Question: Here's my MSacces:

My error : I can sign up and sign in but when I start the program again I can't sign in with same variable.
For example : I signed up with 'admin 123' and then I log in with 'admin 123'. I then close the program and open it again, I can't sign in with 'admin 123'.
Form 1 starts from here:
'''
OleDbConnection baglanti = new OleDbConnection("Provider=Microsoft.ACE.OLEDB.12.0;Data Source=uye.accdb");
private void button2_Click(object sender, EventArgs e)
{
baglanti.Open();//connection open
OleDbCommand komut = new OleDbCommand("select * From uyeler", baglanti);
OleDbDataReader okuyucu = komut.ExecuteReader();//reader
while (okuyucu.Read())reader.read
{
if (textBox1.Text.ToString() == okuyucu["kullaniciadi"].ToString())//read[accountname]
{
if (textBox2.Text.ToString() == okuyucu["kullanicisifre"].ToString())//read[password]
{
MessageBox.Show("tebrikler giris basarili");//cong sign in sucseed
Form2 frm = new Form2();//going new form
frm.Show();
this.Hide();
}
}
else
{
MessageBox.Show("Bu kullanici adi sifresi yanlistir");
}
}
baglanti.Close();
}
private void uyeol_Click(object sender, EventArgs e)
{
Form3 frm = new Form3();//sign up button
frm.Show();
this.Hide();
}
}
}
'''
and its form 3
'''
OleDbDataAdapter da;
OleDbCommand cmd;
DataSet ds;
OleDbConnection baglanti = new OleDbConnection("Provider = Microsoft.ACE.OLEDB.12.0; Data Source =uye.accdb");
void griddoldur()
{
baglanti = new OleDbConnection("Provider=Microsoft.ACE.Oledb.12.0;Data Source=okul.accdb");//con
da = new OleDbDataAdapter("select *from ogrenci", baglanti);
ds = new DataSet();
}
private void Form1_Load(object sender, EventArgs e)
{
griddoldur();
}
public void button1_Click(object sender, EventArgs e)
{
cmd = new OleDbCommand();
baglanti.Open();//connection open
cmd.Connection = baglanti;//cmd = new OleDbCommand();
cmd.CommandText="insert into uyeler (kullaniciadi,kullanicisifre,tel,ad) values ('"+textBox1.Text+"','"+textBox2.Text+"','"+textBox3.Text+"','"+textBox4.Text+"')";//(account name + textbox1)(passw+ textbox2)(phonenumber+textbox3)(Name + textbox 4)
cmd.ExecuteNonQuery();,//cmd = new OleDbCommand();
baglanti.Close();//connection close
Form1 frm = new Form1();//going log in form
frm.Show();
this.Hide();
}
}
'''
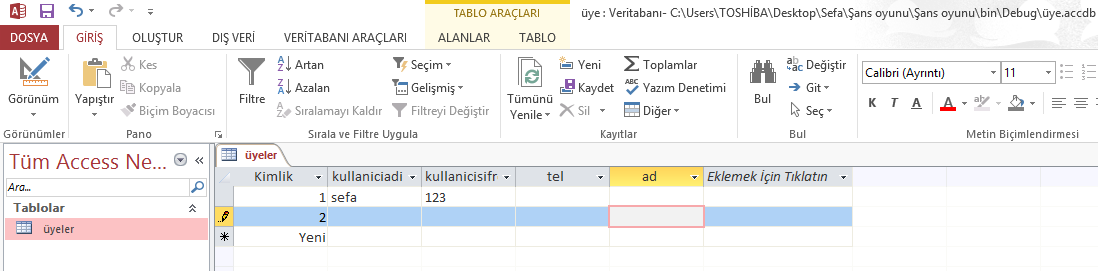
Answer: To correctly check if your user+password exists use this approach
'''
private void button2_Click(object sender, EventArgs e)
{
string cmdText = @"select * From uyeler
where kullaniciadi=@account
and kullanicisifre=@pass";
using(OleDbConnection baglanti = new OleDbConnection(.......))
using(OleDbCommand komut = new OleDbCommand(cmdText, baglanti))
{
baglanti.Open();//connection open
komut.Parameters.Add("@account", OleDbType.VarWChar).Value = textBox1.Text;
komut.Parameters.Add("@pass", OleDbType.VarWChar).Value = textBox2.Text;
using(OleDbDataReader okuyucu = komut.ExecuteReader())
{
// Now with the WHERE clause if there are rows you have the login
if(okuyucu.HasRows)
{
MessageBox.Show("tebrikler giris basarili");//cong sign in sucseed
Form2 frm = new Form2();//going new form
frm.Show();
this.Hide();
}
else
{
MessageBox.Show("Bu kullanici adi sifresi yanlistir");
}
}
}
}
'''
This query uses the WHERE clause to let the database search for you if there is a record with the user name and password required. Note also that I have used a parameterized query to avoid parsing errors and Sql Injections. Finally all disposable objects should be enclosed in a using block to destroy them when you have finished working with them (in particular the OleDbConnection object)
There is another thing to say about your code. It seems that you keep your passwords in clear text inside the database. This is a big security risk more so with an Access Database where everyone could simply copy/look the file and see all your users passwords. Don't do that instead search how to <URL>